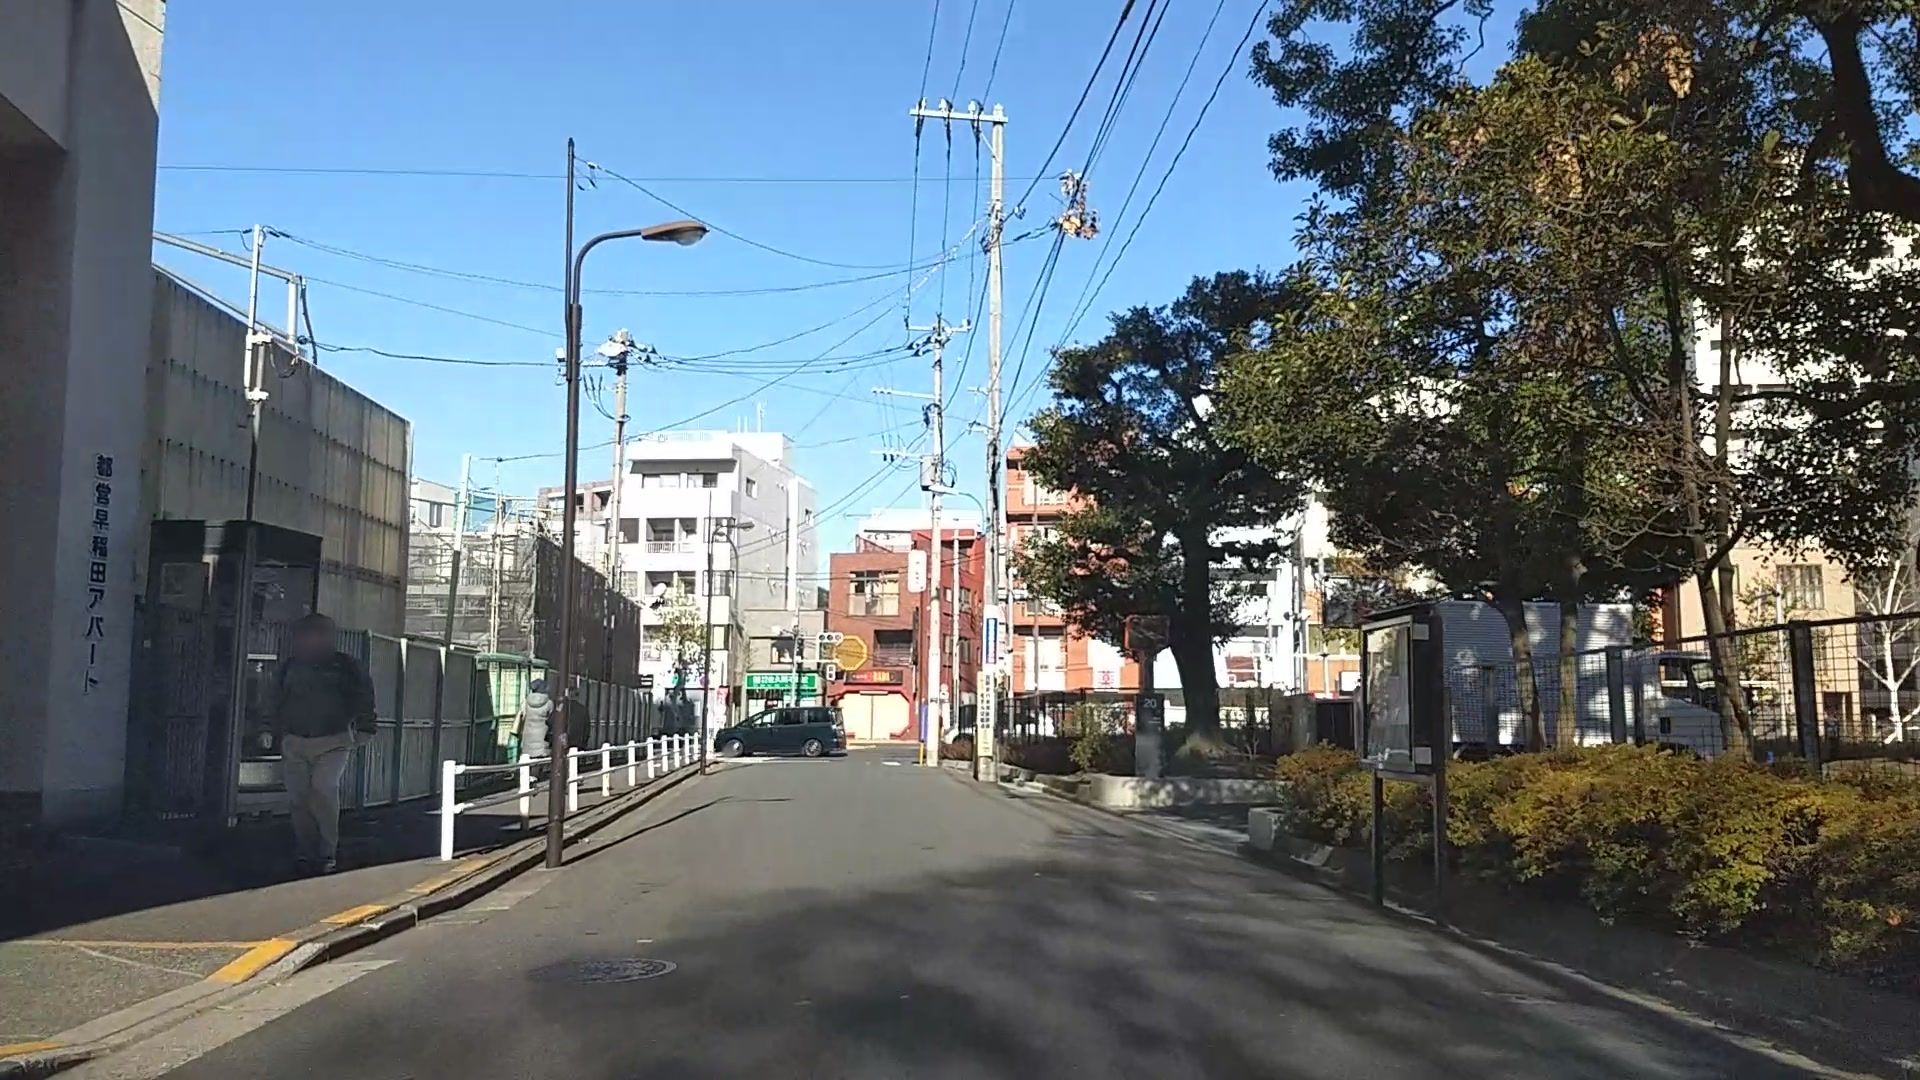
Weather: clear
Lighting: day
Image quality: good
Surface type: driving surface
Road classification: path, service
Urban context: urban centre
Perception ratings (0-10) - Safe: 3.89, Lively: 7.91, Beautiful: 3.72, Boring: 1.11, Depressing: 3.04, Wealthy: 5.87